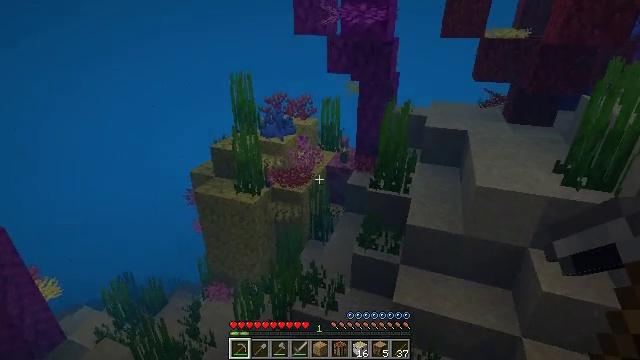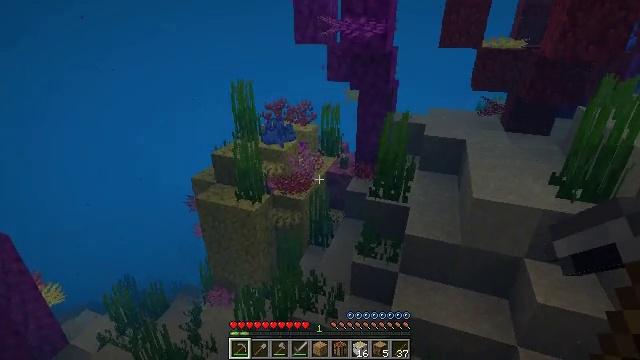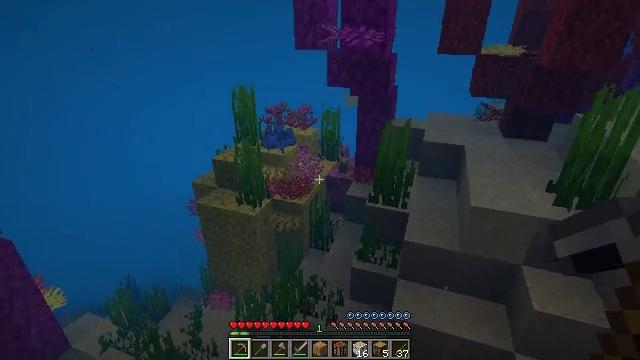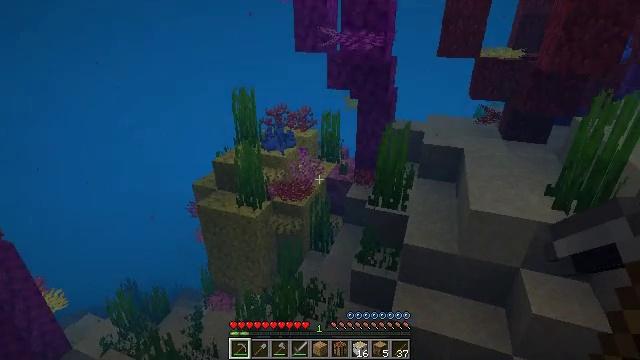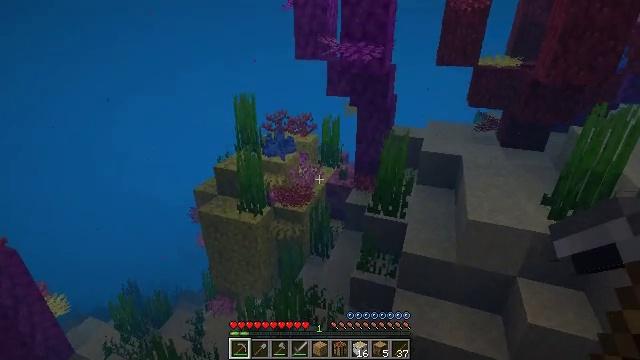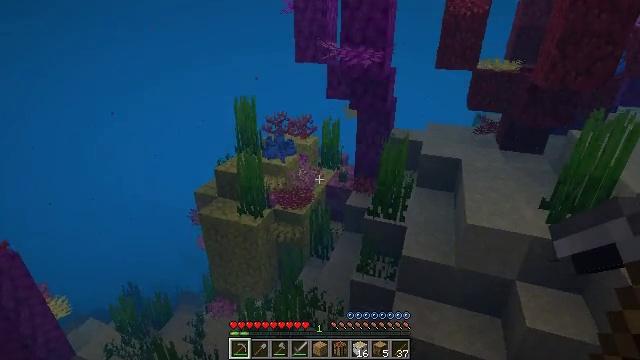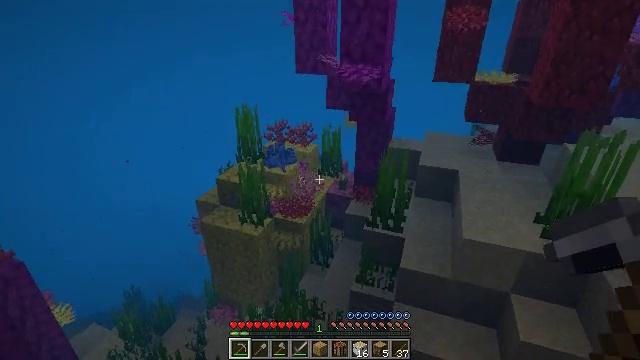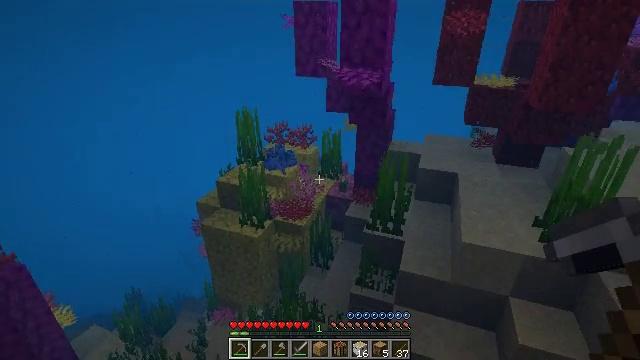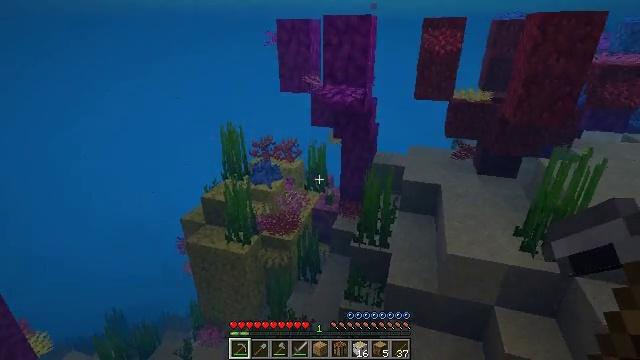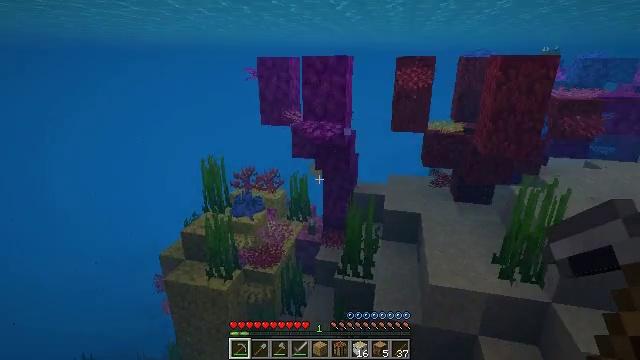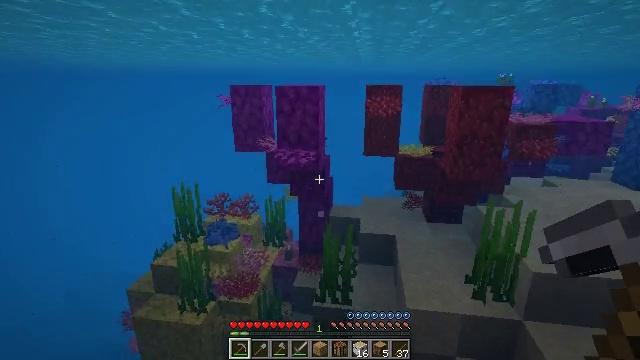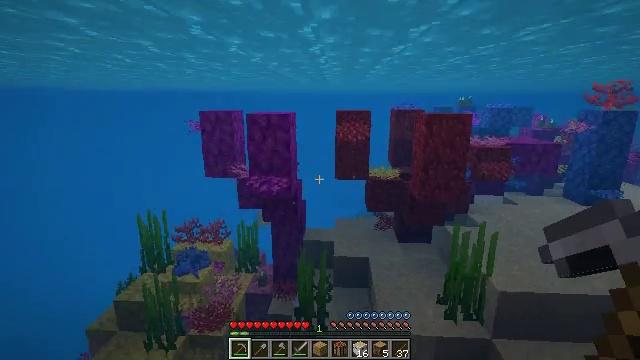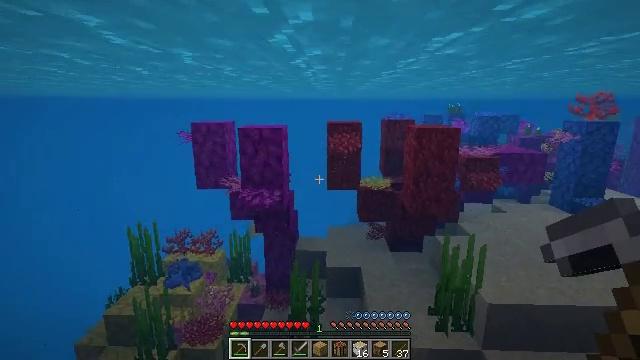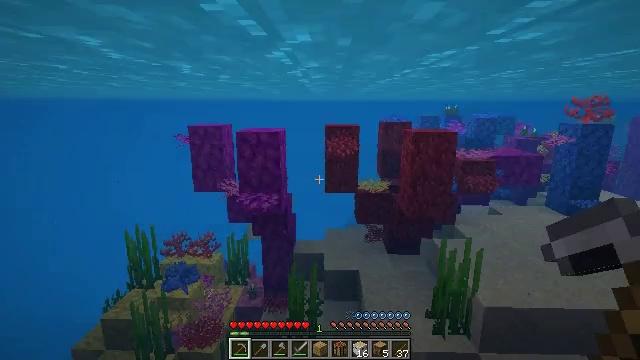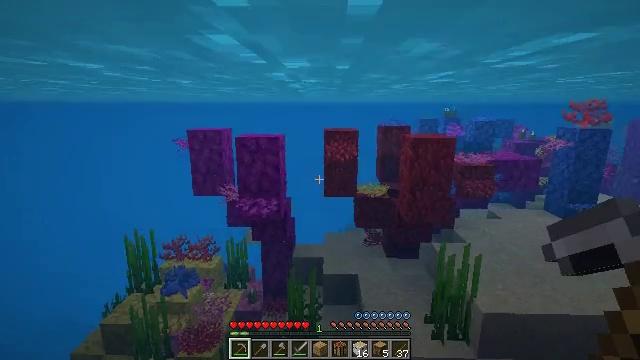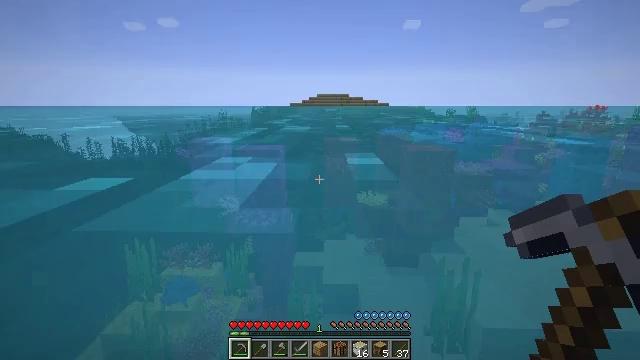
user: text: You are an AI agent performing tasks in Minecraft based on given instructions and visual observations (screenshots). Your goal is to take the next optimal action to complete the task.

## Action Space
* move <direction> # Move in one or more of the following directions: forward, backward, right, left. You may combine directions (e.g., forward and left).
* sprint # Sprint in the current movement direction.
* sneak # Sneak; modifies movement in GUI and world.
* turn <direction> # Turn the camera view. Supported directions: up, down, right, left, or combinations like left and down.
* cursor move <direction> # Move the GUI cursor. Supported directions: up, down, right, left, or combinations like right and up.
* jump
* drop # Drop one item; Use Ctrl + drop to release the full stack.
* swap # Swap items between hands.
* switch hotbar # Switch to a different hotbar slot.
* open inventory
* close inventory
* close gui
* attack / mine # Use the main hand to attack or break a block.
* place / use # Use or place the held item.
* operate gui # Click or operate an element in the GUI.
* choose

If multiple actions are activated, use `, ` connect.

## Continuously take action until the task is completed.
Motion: motion action
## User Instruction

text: Break the vibrant fire coral block.
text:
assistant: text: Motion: jump
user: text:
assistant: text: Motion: jump
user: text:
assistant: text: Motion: jump
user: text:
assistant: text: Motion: jump
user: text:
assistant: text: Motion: jump
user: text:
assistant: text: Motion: jump
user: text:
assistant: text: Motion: jump
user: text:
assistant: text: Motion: turn right and up, jump
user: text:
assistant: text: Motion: turn right and up, jump
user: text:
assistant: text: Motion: turn right and up, jump
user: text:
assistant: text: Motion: turn right and up, jump
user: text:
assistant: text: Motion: turn right, jump
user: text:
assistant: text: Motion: jump
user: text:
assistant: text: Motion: move forward, jump
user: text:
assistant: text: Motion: move forward, jump
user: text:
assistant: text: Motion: move forward, jump
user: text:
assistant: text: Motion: move forward, jump
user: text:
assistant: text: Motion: move forward, jump
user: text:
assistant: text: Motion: move forward, jump
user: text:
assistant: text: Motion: move forward, jump
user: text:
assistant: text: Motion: move forward, jump
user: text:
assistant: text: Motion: move forward, turn right and down, jump
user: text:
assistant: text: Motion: move forward, turn right and down
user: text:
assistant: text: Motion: move forward, turn right and down
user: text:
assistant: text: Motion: move forward
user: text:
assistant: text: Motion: move forward
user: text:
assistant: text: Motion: move forward
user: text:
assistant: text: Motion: move forward
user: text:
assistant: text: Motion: move forward
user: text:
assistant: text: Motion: move forward